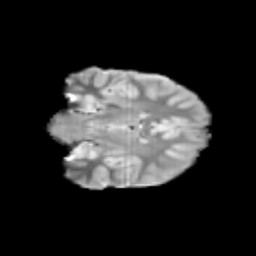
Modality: T2w
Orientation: coronal
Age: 10
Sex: male
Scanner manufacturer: siemens
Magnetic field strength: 3 T
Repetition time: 3.8 s
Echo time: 0.07 s